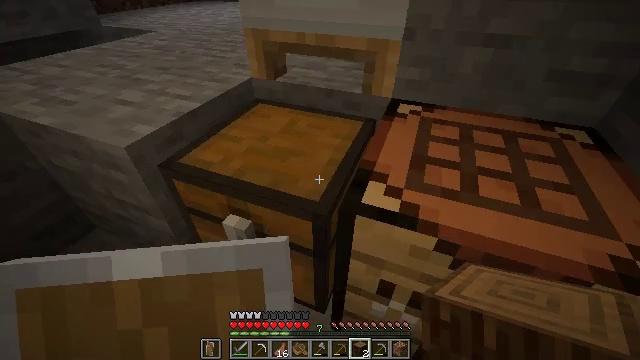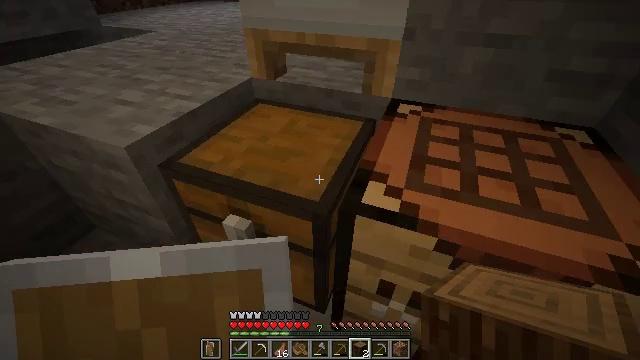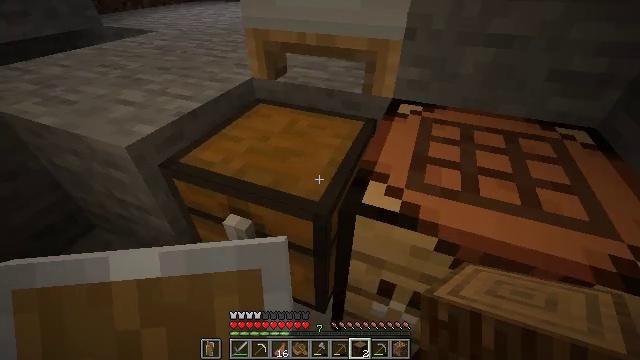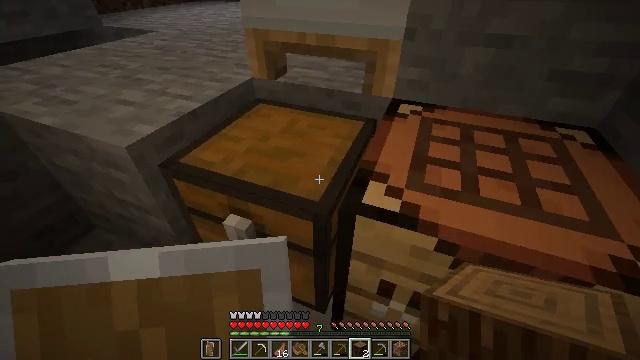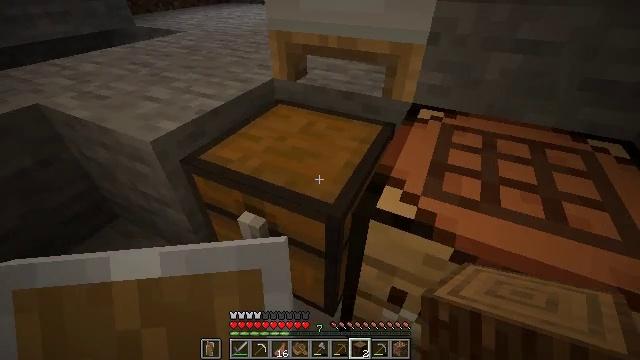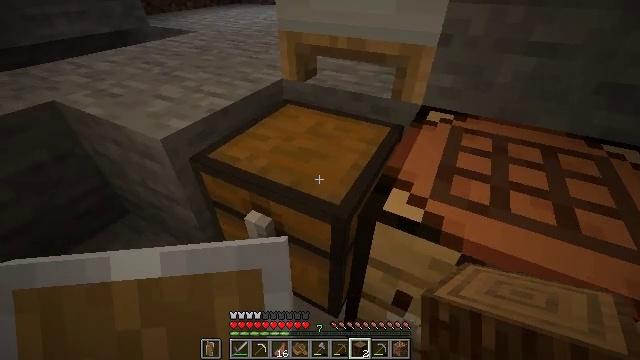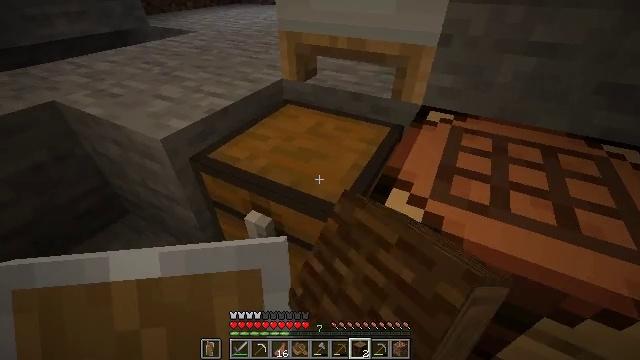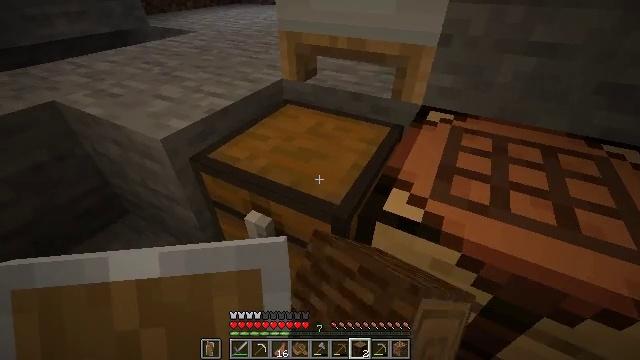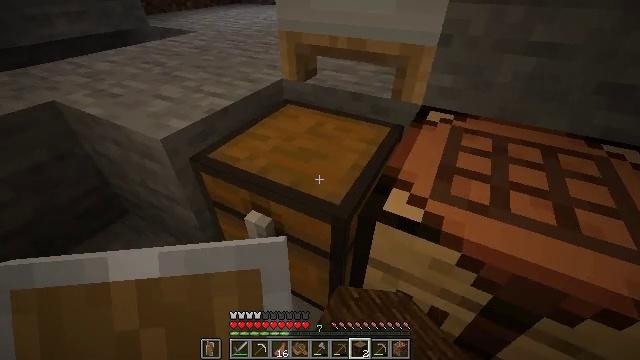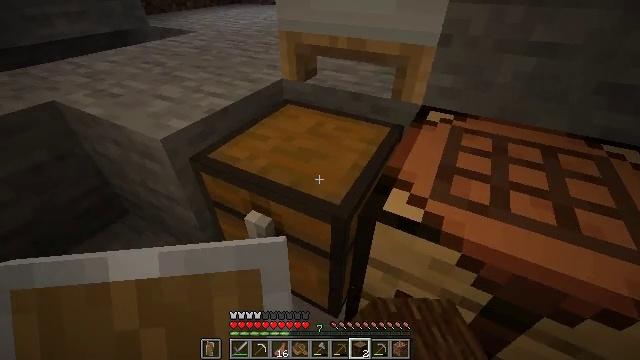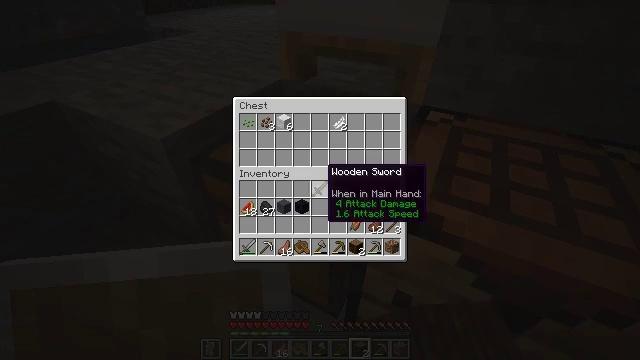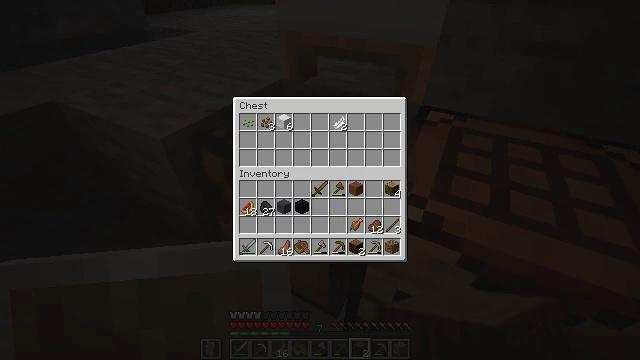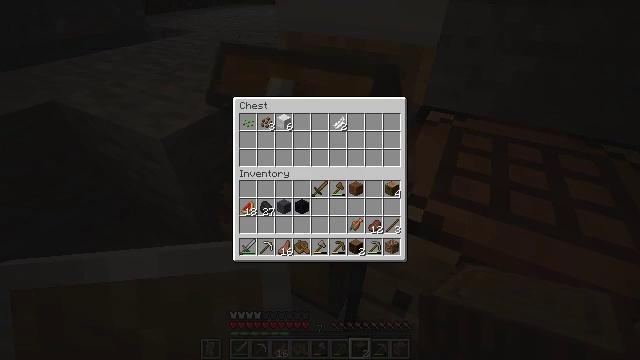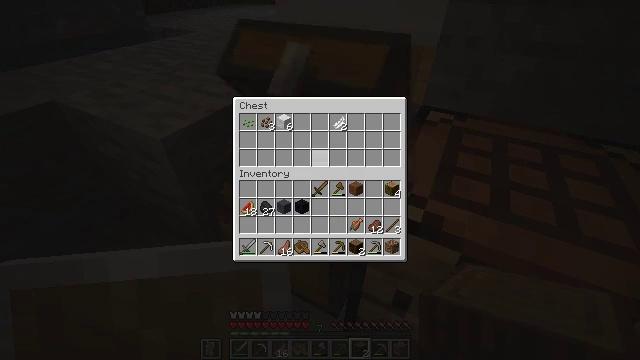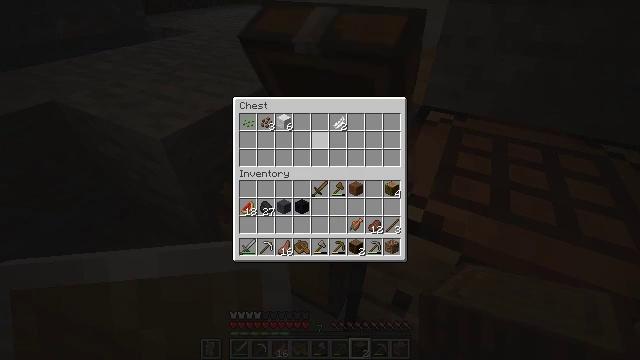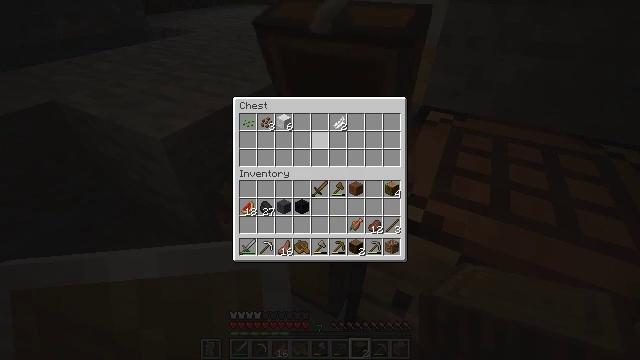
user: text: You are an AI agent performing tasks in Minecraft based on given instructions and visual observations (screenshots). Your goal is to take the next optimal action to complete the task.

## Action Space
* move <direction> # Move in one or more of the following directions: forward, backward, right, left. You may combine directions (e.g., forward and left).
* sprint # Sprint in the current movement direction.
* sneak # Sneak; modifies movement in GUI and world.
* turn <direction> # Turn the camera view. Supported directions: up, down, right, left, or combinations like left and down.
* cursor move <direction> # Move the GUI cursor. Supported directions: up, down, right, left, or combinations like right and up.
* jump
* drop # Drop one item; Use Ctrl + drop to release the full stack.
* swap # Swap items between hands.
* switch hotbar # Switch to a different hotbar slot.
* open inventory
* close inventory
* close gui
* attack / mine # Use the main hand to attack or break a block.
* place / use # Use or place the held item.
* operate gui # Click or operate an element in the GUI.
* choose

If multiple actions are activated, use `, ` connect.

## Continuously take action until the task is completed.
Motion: motion action
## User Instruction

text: Combine cocoa beans in the crafting grid to get brown dye.
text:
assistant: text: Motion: no_op
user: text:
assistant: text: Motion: no_op
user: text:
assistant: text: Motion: no_op
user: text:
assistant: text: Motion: turn left
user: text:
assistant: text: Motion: turn left, use / place
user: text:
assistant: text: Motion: use / place
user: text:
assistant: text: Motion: use / place
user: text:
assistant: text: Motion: no_op
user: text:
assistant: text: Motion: no_op
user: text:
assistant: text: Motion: no_op
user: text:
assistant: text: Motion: no_op
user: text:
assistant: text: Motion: cursor move up
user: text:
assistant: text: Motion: cursor move up
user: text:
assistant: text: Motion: cursor move up
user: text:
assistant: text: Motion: no_op
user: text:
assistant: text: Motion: no_op
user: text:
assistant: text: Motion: no_op
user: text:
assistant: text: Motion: cursor move left
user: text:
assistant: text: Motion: cursor move left
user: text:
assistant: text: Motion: cursor move left
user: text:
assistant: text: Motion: no_op
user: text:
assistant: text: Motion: sneak
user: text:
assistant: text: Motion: sneak
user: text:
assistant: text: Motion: sneak
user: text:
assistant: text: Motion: sneak
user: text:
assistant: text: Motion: sneak
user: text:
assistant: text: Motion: sneak, operate gui
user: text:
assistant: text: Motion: sneak, operate gui
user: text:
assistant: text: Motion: sneak
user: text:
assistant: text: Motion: sneak